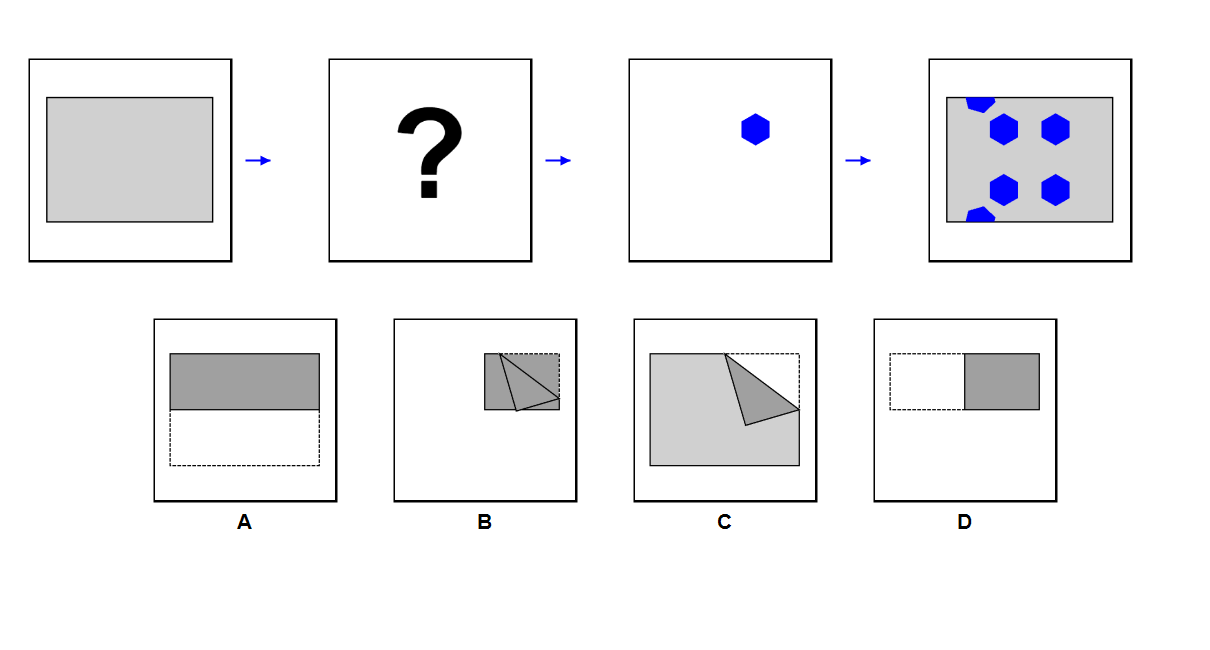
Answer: C